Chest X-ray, PA view. Patient: 64 years old, sex F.
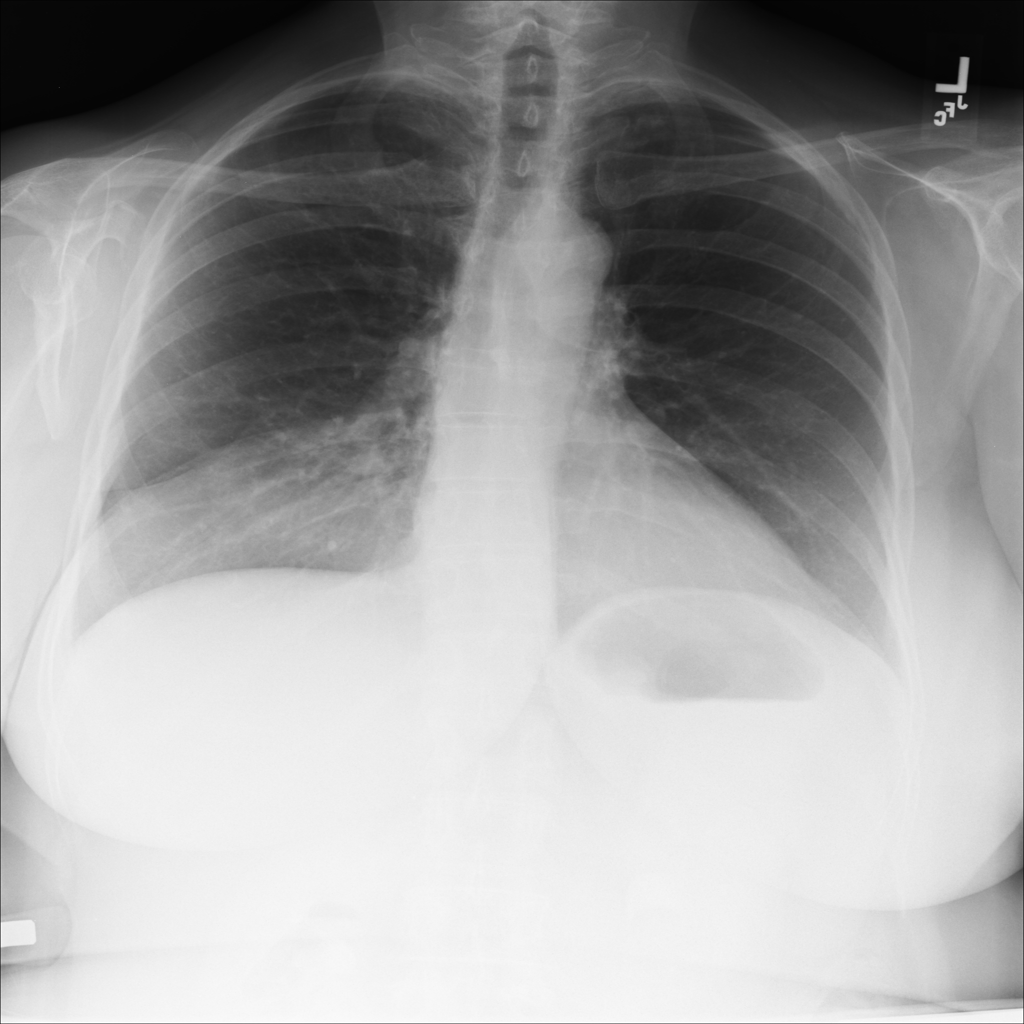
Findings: No Finding